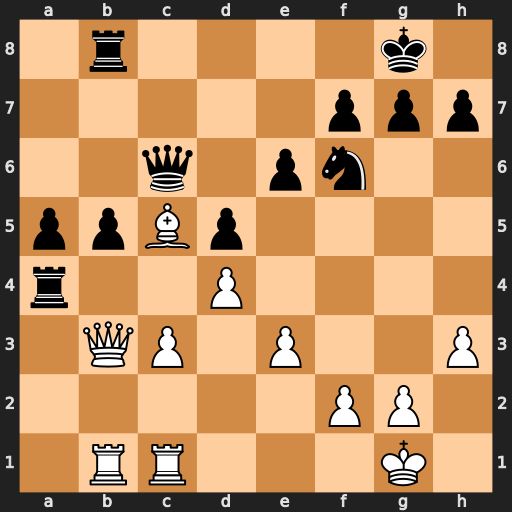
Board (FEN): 1r4k1/5ppp/2q1pn2/ppBp4/r2P4/1QP1P2P/5PP1/1RR3K1
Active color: w
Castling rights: -
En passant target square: -
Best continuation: Qxa4 bxa4 Rxb8+